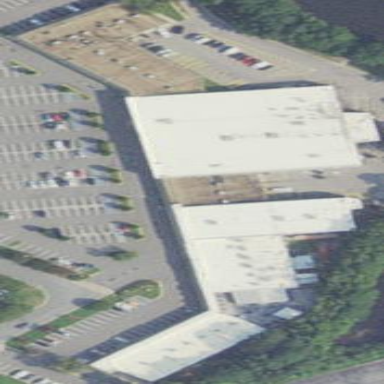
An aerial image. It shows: Commercial building.